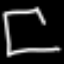
Label: square